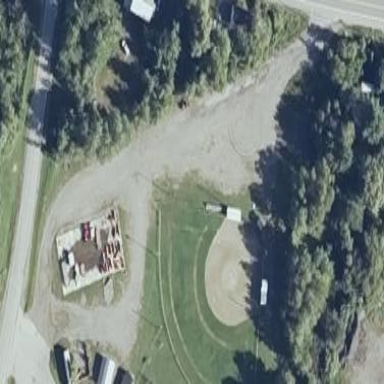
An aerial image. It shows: Baseball pitch for leisure and sports activities.